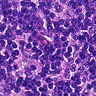
Metastatic tissue present: no